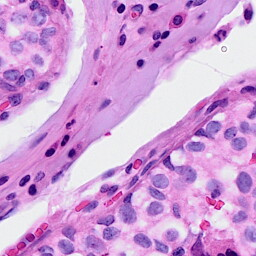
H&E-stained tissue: Breast